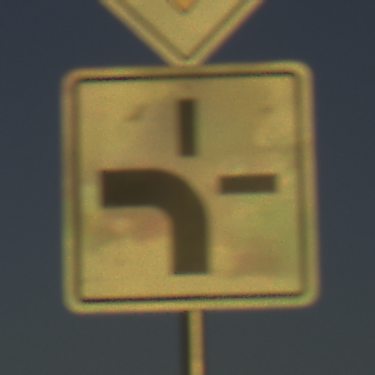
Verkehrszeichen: VerlaufVorfahrtsstrasse1
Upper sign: Vorfahrtsstrasse
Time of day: SunriseSunset
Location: Outdoor (Nature)
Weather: Clear
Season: NotSpecified
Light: Natural